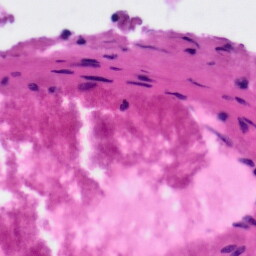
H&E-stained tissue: Tonsil